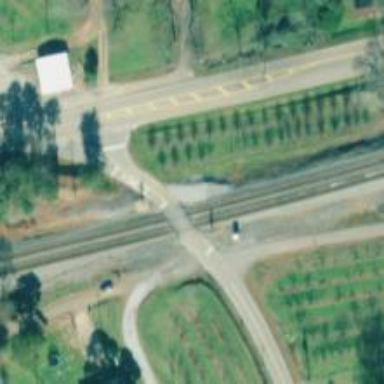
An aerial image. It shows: Level crossing with lights at the railway.